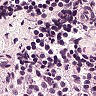
Metastatic tissue present: no